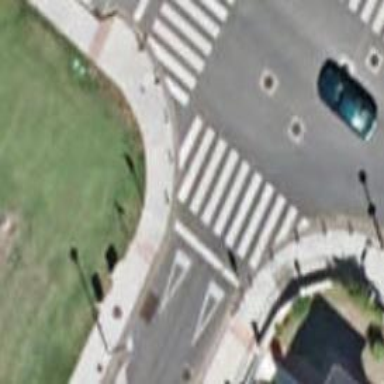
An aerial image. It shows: Bollard.